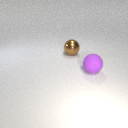
large brown metal sphere to the left of large purple rubber sphere